Question: I'm trying to free the memory of the allocated array inside 'struct _Stack', but the program keeps crashing
'''
typedef struct _Stack
{
int top;
unsigned int capacity;
int* arr;
}_Stack;
_Stack* createStack(int capacity)
{
_Stack* stack = (_Stack*) malloc(sizeof(_Stack));
stack->capacity = capacity;
stack->top = -1;
stack->arr = (int*) malloc(sizeof(stack->capacity * sizeof(int)));
return stack;
}
'''
I'm using this function to free the memory, but the program crashes here.
'''
// I have a problem here.
void stack_free(_Stack* stack)
{
free(stack->arr);
free(stack);
}
'''

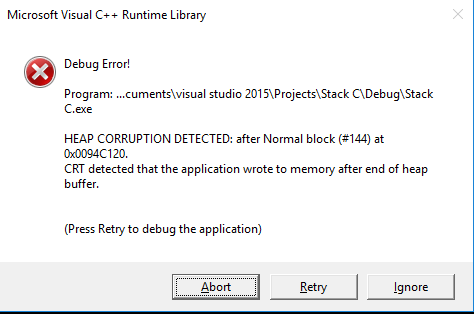
Answer: Change this:
'''
stack->arr = (int*) malloc(sizeof(stack->capacity * sizeof(int)));
'''
to this:
'''
stack->arr = (int*) malloc(stack->capacity * sizeof(int));
'''
since you want the size of the array to be equal to 'stack->capacity * sizeof(int)', and not equal to the size of that expression.
Your program must have invoked Undefined Behavior somewhere in code not shown in the question (because of the wrong size malloc'ed), that's why it crashes later.
---
PS: Since you use C++, consider using 'new' instead (and 'delete', instead of 'free()').